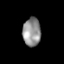
Tissue: lung
Cell type: Epithelial cells
Senescence score: 0.1602
Nuclear area (px): 505
Mean DAPI intensity: 145.909